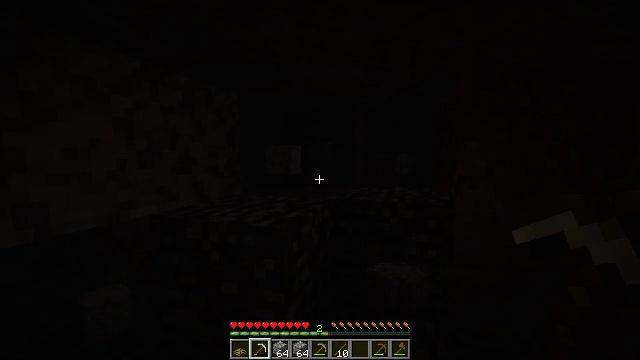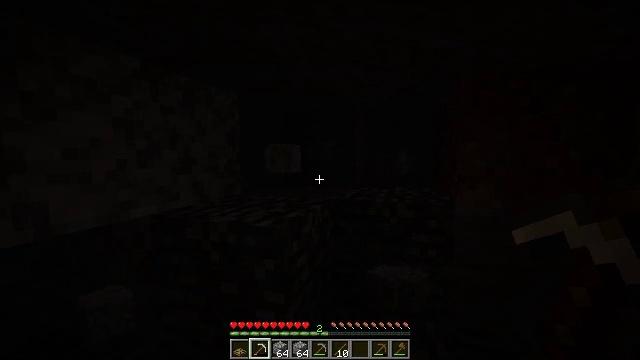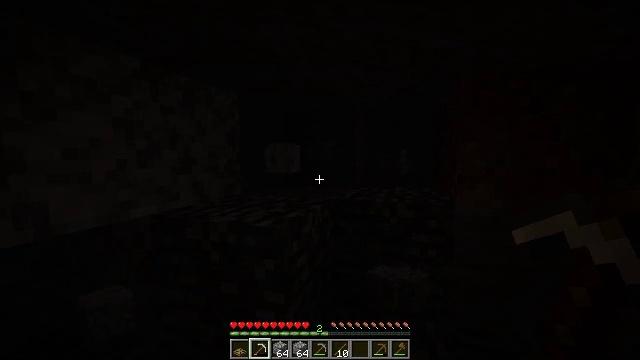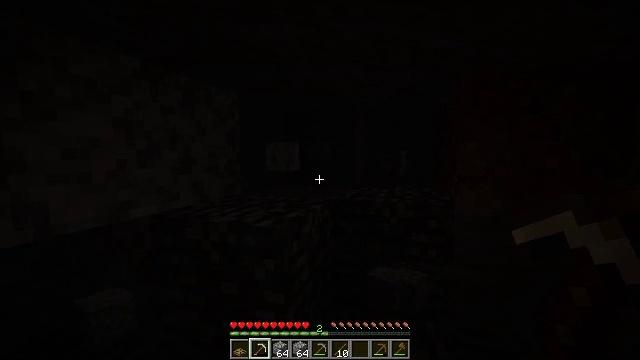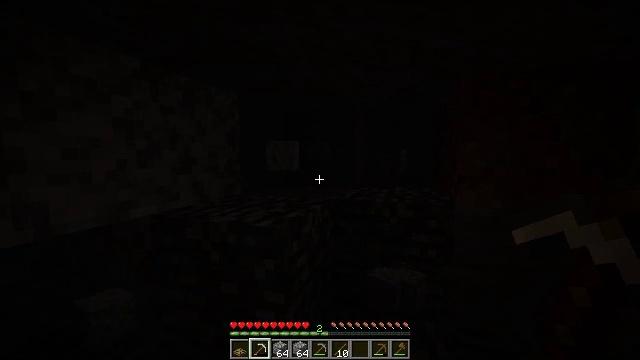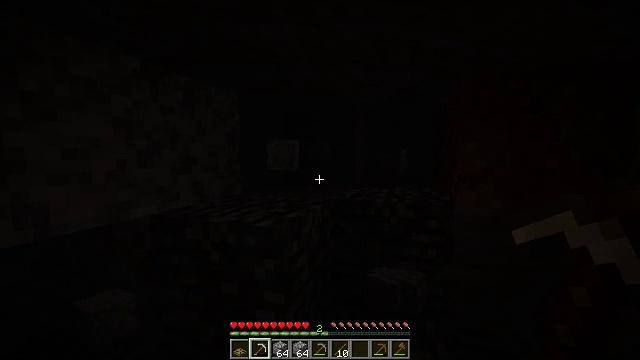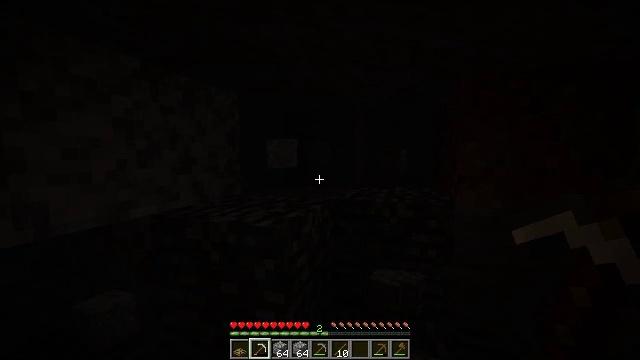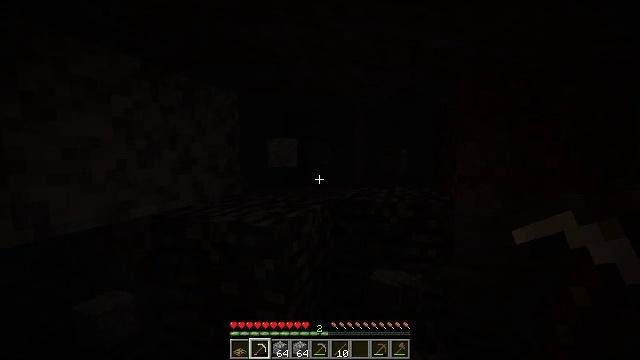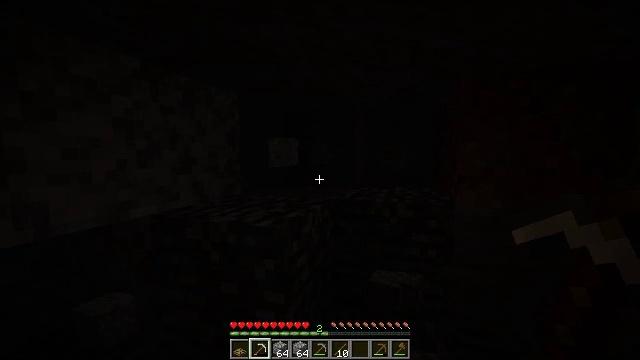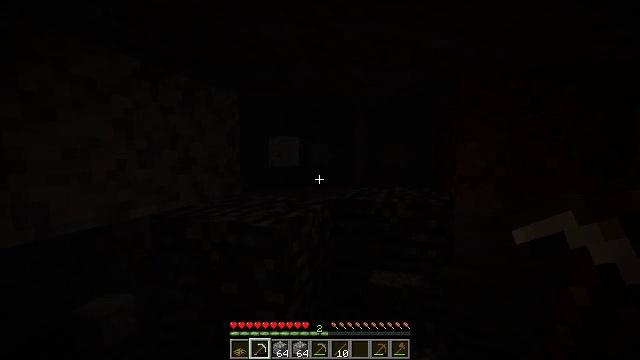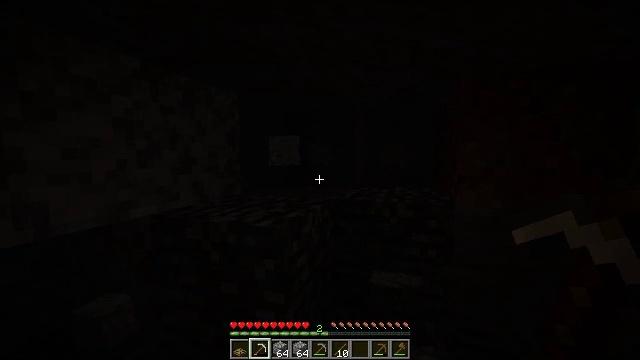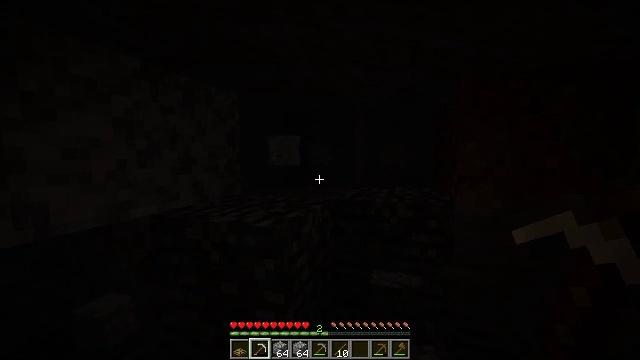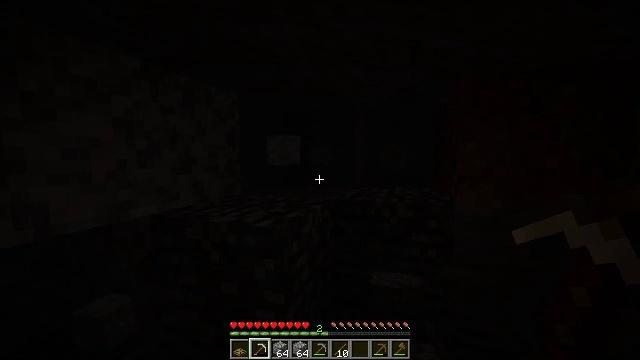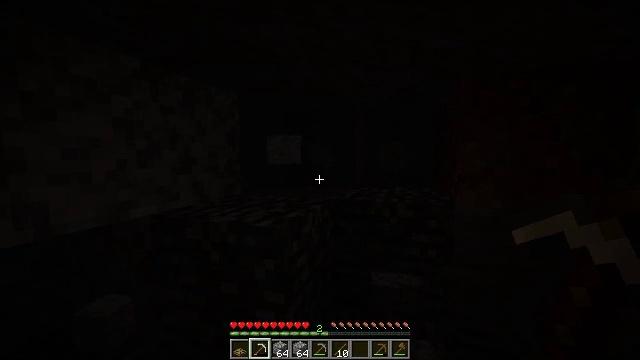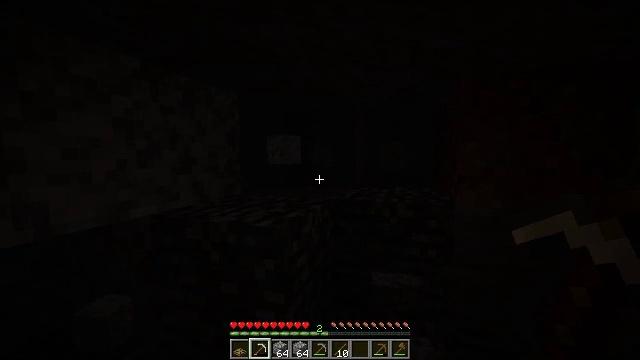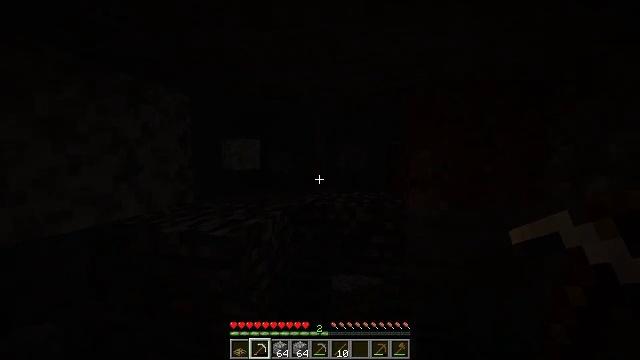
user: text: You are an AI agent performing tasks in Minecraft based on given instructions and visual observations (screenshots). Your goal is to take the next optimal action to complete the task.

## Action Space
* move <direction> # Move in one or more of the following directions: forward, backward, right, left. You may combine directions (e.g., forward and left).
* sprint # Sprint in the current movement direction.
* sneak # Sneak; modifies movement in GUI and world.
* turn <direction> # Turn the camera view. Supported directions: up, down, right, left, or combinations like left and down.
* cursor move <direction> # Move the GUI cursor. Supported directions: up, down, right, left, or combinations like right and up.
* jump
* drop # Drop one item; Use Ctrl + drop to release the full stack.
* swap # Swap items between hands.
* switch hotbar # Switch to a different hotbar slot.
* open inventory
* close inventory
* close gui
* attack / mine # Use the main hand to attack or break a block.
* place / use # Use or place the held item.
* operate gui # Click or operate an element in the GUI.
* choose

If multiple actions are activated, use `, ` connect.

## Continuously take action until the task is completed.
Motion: motion action
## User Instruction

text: Remove the redstone wall torch by mining.
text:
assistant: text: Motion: no_op
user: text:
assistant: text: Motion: no_op
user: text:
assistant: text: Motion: no_op
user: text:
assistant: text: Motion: no_op
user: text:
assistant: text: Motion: no_op
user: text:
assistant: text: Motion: no_op
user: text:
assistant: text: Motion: no_op
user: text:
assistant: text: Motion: no_op
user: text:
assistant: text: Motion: no_op
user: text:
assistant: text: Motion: no_op
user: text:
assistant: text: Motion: no_op
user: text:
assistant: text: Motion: no_op
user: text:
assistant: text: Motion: no_op
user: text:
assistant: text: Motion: no_op
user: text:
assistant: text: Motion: turn right and up
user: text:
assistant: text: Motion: turn right
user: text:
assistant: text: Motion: turn right and down
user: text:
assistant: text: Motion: turn right
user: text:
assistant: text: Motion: turn right
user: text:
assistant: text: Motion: no_op
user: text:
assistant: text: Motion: no_op
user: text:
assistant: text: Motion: turn right
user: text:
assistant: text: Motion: turn right and up
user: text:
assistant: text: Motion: turn right and up
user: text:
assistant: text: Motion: no_op
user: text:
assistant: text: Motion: no_op
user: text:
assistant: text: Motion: move forward
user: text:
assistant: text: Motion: move forward
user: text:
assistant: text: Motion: move forward, turn left
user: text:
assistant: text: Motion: move forward, turn left and down